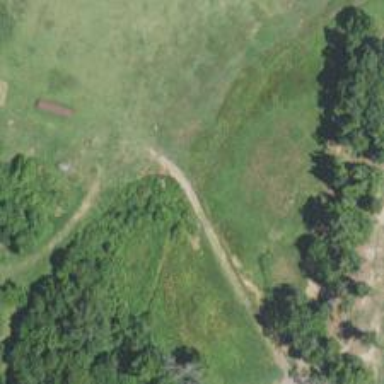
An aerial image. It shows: Path used for both walking and golf.